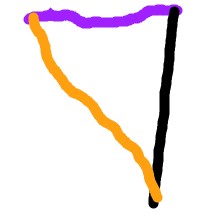
Shape: triangle